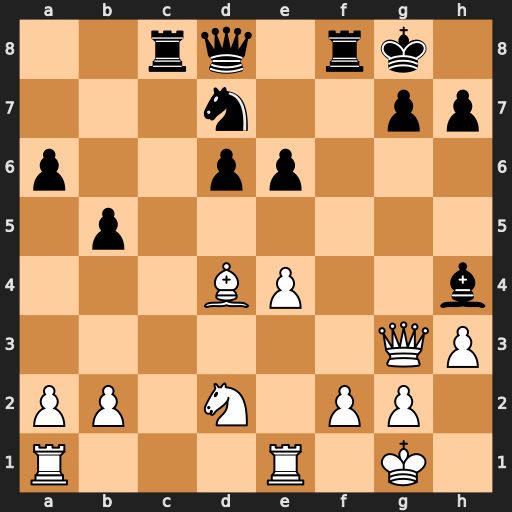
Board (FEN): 2rq1rk1/3n2pp/p2pp3/1p6/3BP2b/6QP/PP1N1PP1/R3R1K1
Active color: w
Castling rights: -
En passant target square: -
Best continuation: Qxg7#